Question: I want to lock my arch laptop using .bat file on my Windows machine.
I wrote this in my batch:
'''
start C:\some_path\putty.exe -load "naptop@nick" -m C:\some_path
emote.cmd
'''
And remote.cmd contains:
'''
xfce4-session-logout --suspend;exit 0;
'''
It works perfect! But when I don't have an internet connection, I have an error:

Can I somehow ignore any errors when script can't execute my command?
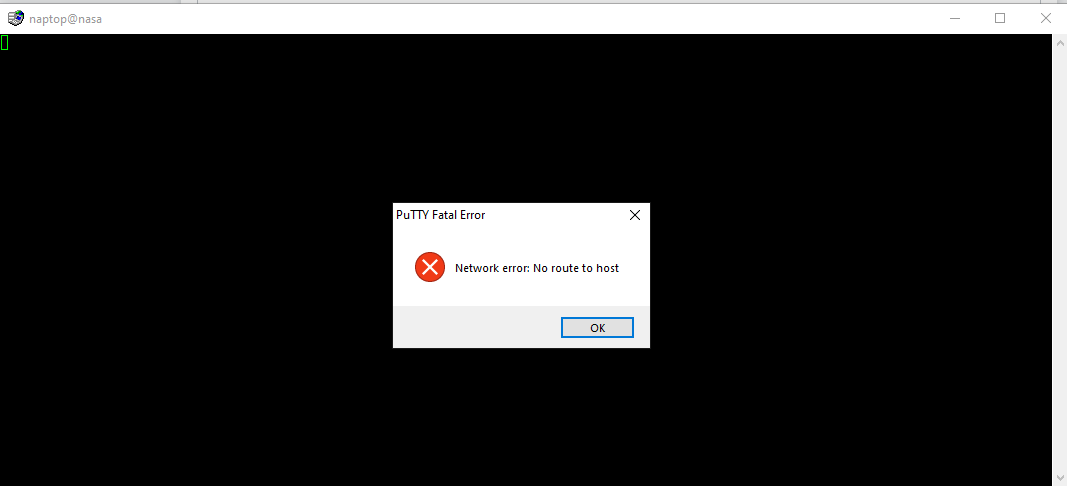
Answer: Do not use PuTTY for automating command execution.
Use <URL>.
'''
C:\some_path\plink.exe -batch -load "naptop@nick" -m C:\some_path
emote.cmd
'''
With Plink you can even specify your command directly on its commandline:
'''
C:\some_path\plink.exe -batch -load "naptop@nick" xfce4-session-logout --suspend;exit 0;
'''